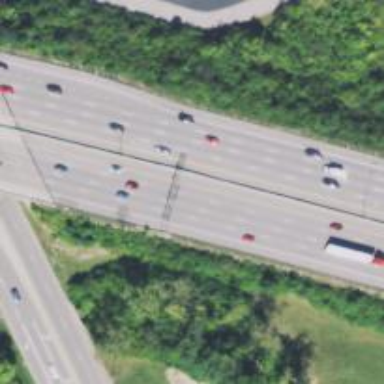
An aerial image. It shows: Motorway with embankment.